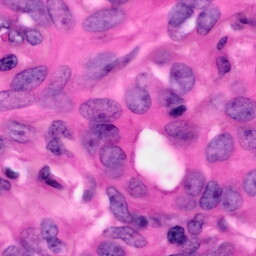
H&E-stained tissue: Pancreatic